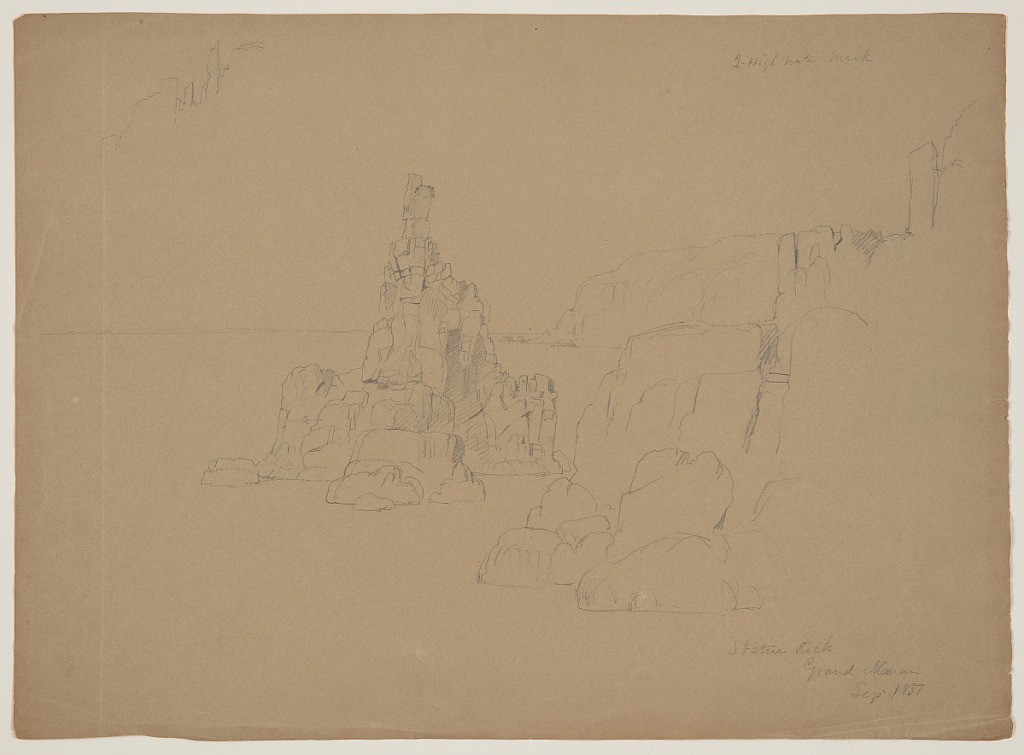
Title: Statue Rock, Grand Manan Island, Canada
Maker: Frederic Edwin Church, American, 1826–1900
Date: September 1851
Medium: Graphite on light brown wove paper
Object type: drawing
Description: Landscape sketch showing a view of a rock formation known to Church as "Statue Rock" (but popularly known as "The Southern Cross" before it collapsed in 1976) along the extremely rugged southwestern coastline of Grand Manan Island in Canada. At right, immense, sheer cliffs extend into the background at center while the ocean's surface extends out of frame at left. At center, the roughly columnar Statue Rock/Southern Cross is prominently visible. Wide at its base, the extremely rugged formation tapers upward, culminating with a rock whose shape roughly resembles equal-armed (or square) cross.